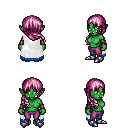
a pixel art fantasy rpg character, female body template, orc, green skin, white trimmed cape, magenta pants, pink right-swept hairstyle, cloth bracers, metal boots, four views (front, back, left, right), 2x2 character sprite sheet, small pixel art, hard edges, no anti-aliasing